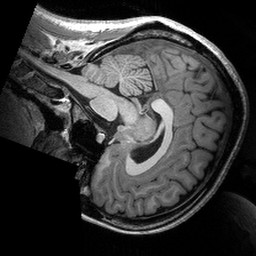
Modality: T1w
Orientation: sagittal
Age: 28
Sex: female
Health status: healthy
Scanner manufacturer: siemens
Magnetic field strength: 3 T
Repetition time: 2.53 s
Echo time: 0.00288 s